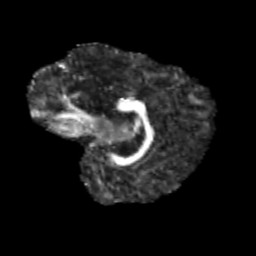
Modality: FA
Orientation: sagittal
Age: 12
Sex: male
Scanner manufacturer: siemens
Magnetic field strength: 3 T
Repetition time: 3.8 s
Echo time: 0.07 s